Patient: sex M, age 45
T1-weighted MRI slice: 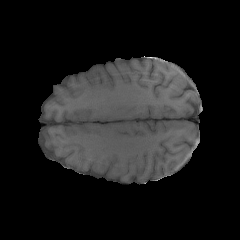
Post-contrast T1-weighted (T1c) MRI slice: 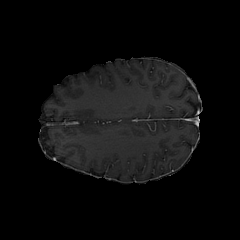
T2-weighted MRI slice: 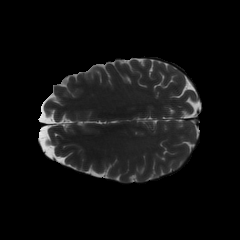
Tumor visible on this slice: no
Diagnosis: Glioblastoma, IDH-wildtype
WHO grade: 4